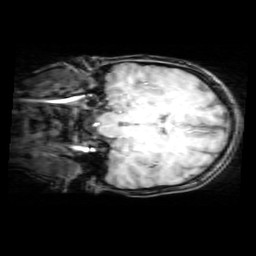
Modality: T1w
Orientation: coronal
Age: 20
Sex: female
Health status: healthy
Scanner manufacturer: philips
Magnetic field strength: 3 T
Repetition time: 0.012 s
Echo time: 0.0037 s